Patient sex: M
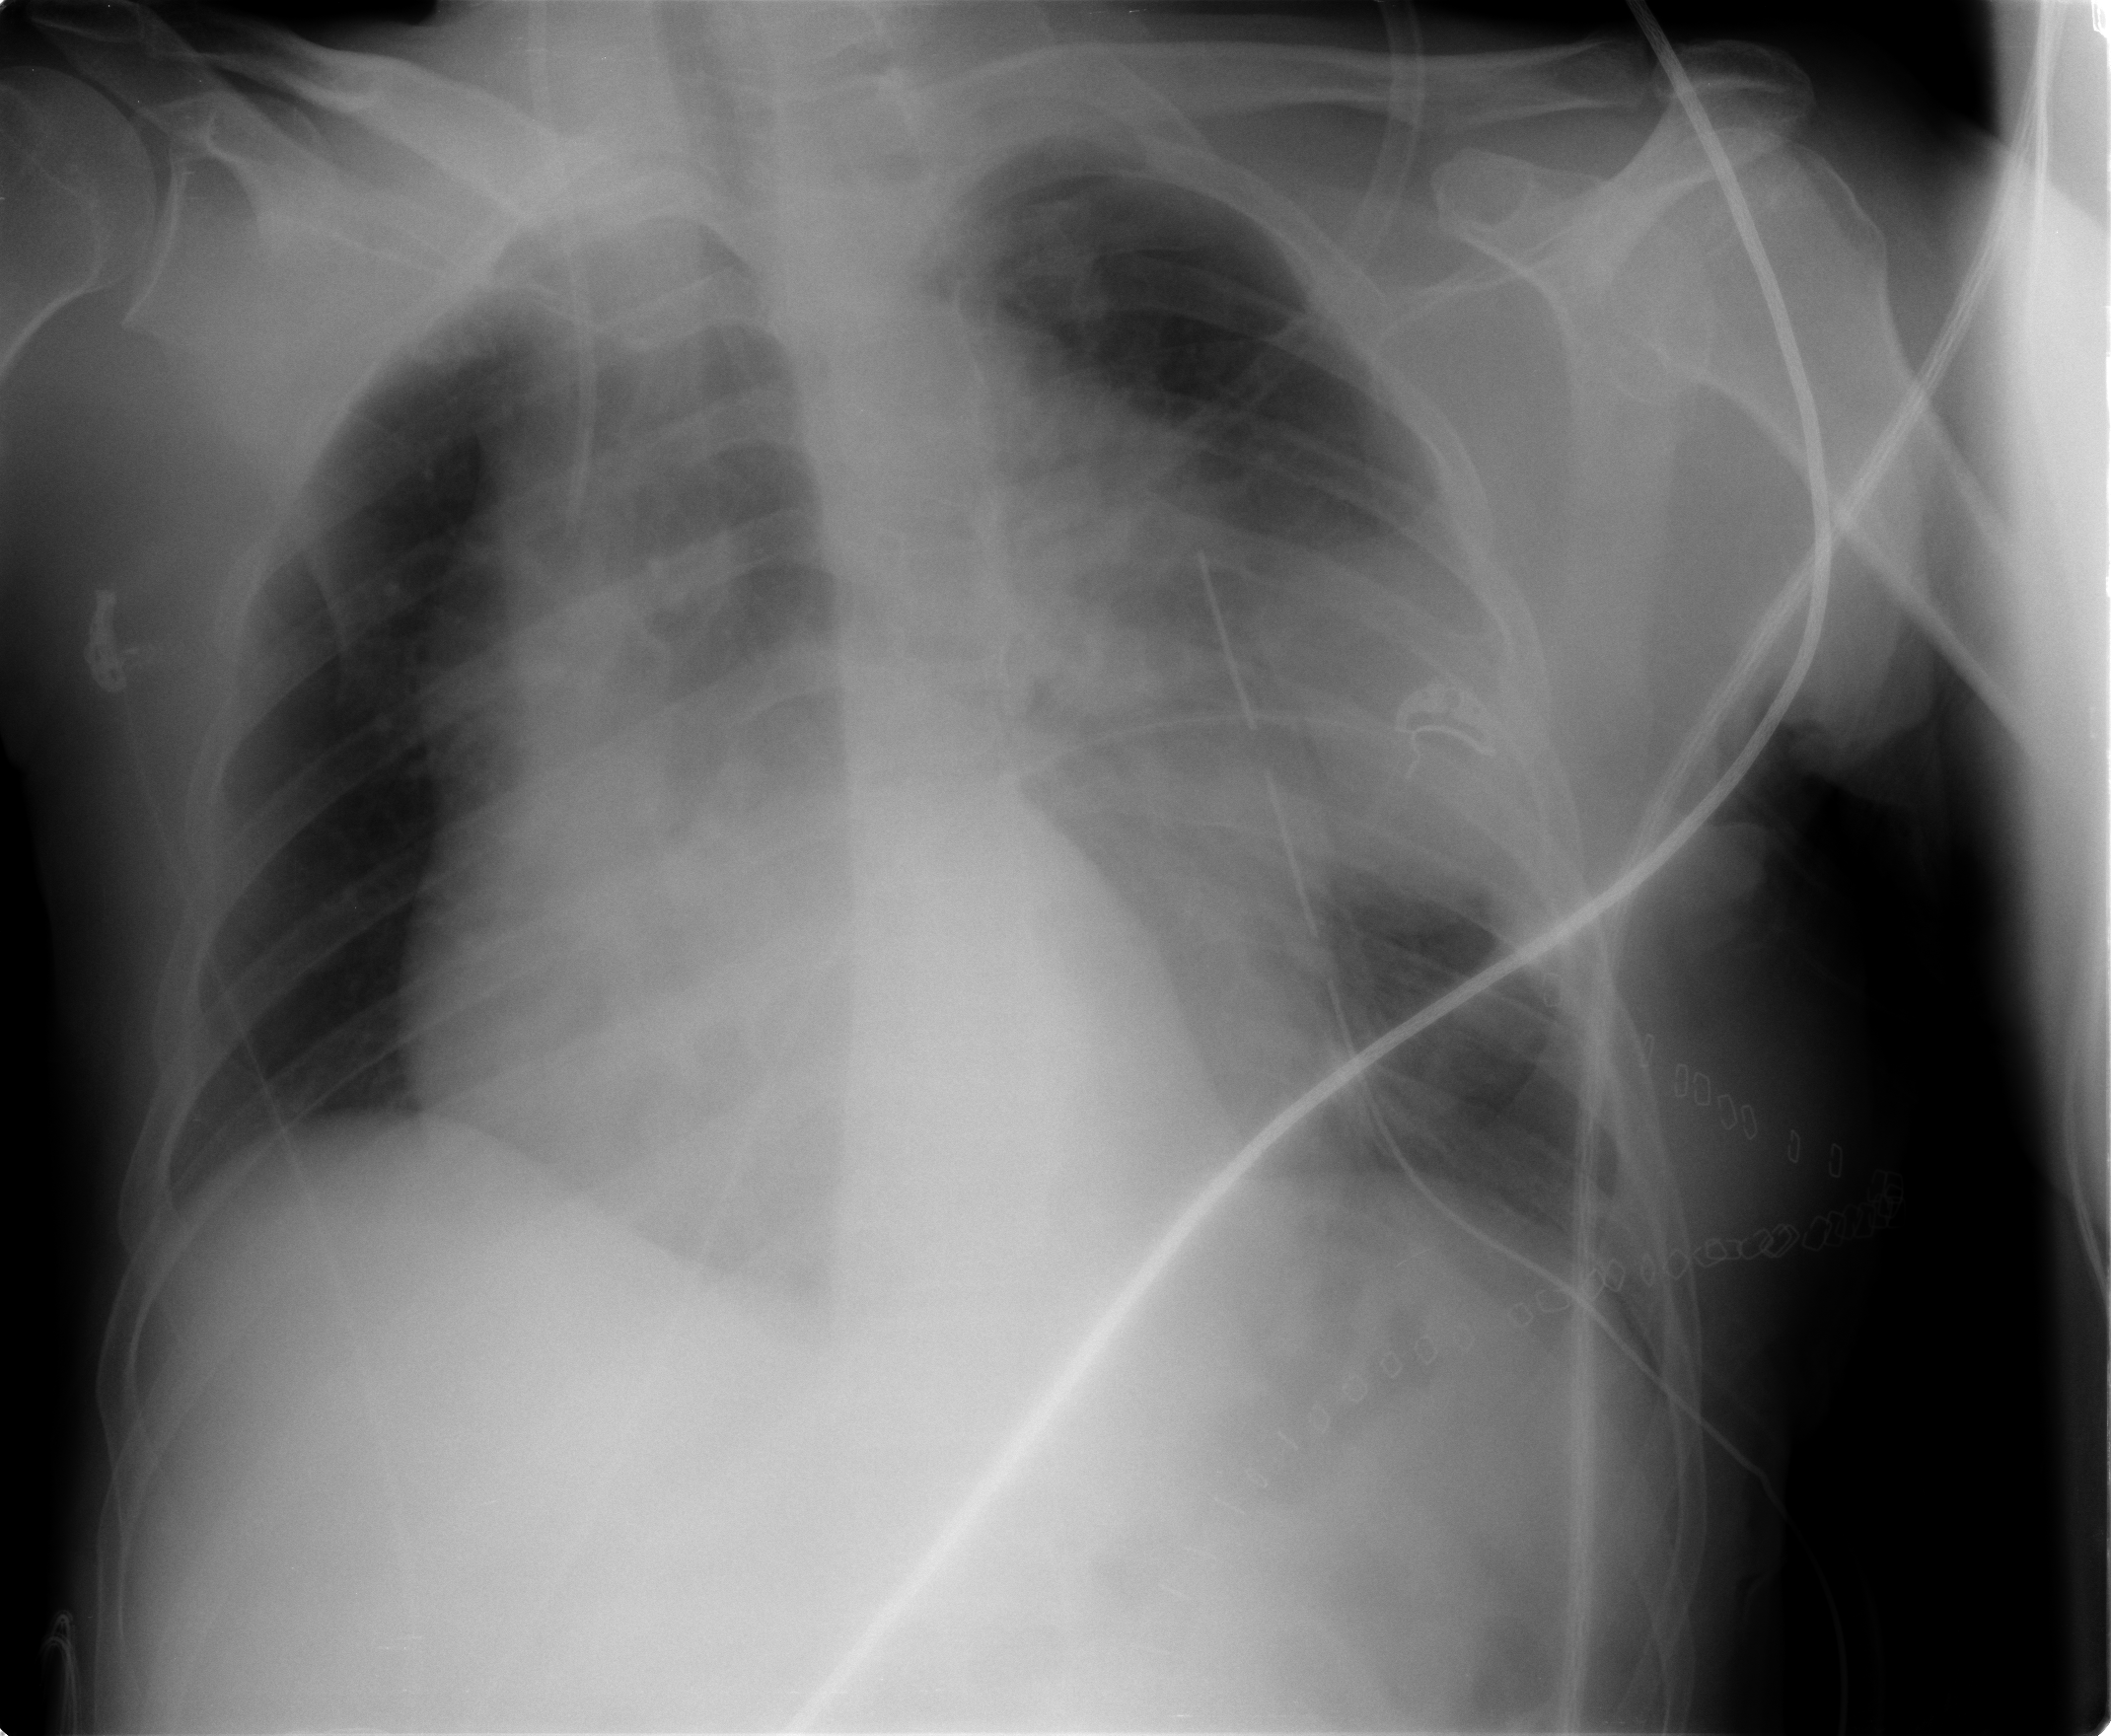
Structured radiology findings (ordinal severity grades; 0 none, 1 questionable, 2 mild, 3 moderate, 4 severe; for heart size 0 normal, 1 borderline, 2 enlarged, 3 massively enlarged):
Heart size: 0
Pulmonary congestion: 0
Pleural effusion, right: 0
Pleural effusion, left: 1
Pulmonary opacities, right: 0
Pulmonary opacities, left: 0
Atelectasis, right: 1
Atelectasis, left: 4